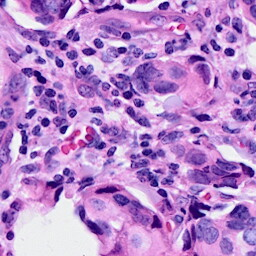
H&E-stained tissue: Breast